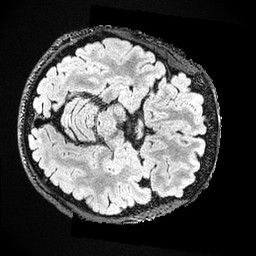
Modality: FLAIR
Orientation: axial
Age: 22
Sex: male
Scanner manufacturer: ge
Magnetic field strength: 3 T
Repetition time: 4.802 s
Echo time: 0.1162 s